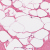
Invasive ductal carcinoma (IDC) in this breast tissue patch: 0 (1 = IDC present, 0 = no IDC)